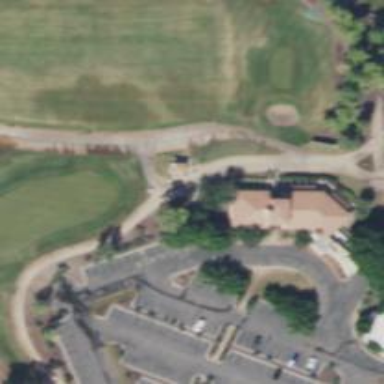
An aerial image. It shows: Service road designated as golf cart path.